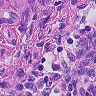
Metastatic tissue present: no